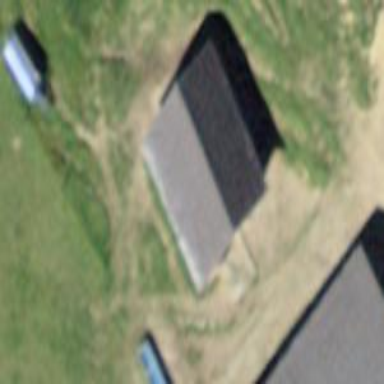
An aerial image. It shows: Farm auxiliary building.